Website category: restaurant
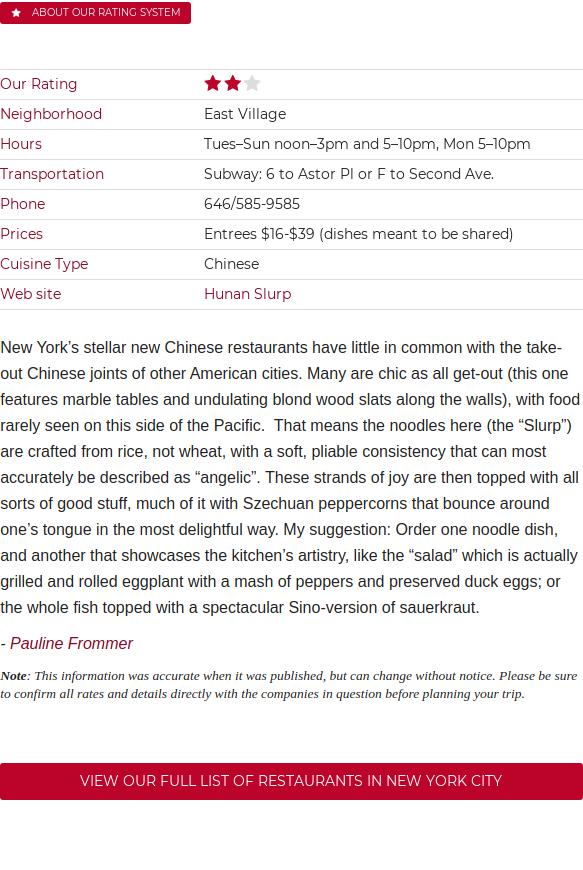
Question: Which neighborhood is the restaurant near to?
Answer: East Village

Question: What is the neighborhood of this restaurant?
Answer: East Village

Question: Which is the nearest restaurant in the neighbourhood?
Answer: East Village

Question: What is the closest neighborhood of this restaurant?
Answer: East Village

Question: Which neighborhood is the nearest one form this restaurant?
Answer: East Village

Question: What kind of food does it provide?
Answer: Chinese

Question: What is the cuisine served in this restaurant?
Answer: Chinese

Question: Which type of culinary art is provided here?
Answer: Chinese

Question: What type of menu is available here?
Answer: Chinese

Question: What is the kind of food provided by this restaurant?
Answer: Chinese

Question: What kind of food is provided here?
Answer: Chinese

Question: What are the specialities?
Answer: Chinese

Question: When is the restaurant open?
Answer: TuesSun noon3pm and 510pm, Mon 510pm

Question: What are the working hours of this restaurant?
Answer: TuesSun noon3pm and 510pm, Mon 510pm

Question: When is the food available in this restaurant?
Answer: TuesSun noon3pm and 510pm, Mon 510pm

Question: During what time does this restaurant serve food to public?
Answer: TuesSun noon3pm and 510pm, Mon 510pm

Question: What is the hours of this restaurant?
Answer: TuesSun noon3pm and 510pm, Mon 510pm

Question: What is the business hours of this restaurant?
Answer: TuesSun noon3pm and 510pm, Mon 510pm

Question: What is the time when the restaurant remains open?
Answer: TuesSun noon3pm and 510pm, Mon 510pm

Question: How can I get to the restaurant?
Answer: Subway: 6 to Astor Pl or F to Second Ave.

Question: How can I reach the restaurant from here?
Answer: Subway: 6 to Astor Pl or F to Second Ave.

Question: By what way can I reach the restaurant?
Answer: Subway: 6 to Astor Pl or F to Second Ave.

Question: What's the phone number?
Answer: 646/585-9585

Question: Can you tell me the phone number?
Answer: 646/585-9585

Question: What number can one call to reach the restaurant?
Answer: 646/585-9585

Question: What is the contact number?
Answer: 646/585-9585

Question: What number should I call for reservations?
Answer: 646/585-9585

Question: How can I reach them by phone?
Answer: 646/585-9585

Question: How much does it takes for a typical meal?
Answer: Entrees $16-$39 (dishes meant to be shared)

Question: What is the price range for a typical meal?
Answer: Entrees $16-$39 (dishes meant to be shared)

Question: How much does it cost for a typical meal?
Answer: Entrees $16-$39 (dishes meant to be shared)

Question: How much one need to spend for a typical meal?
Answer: Entrees $16-$39 (dishes meant to be shared)